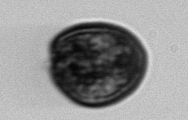
Label: Prorocentrum